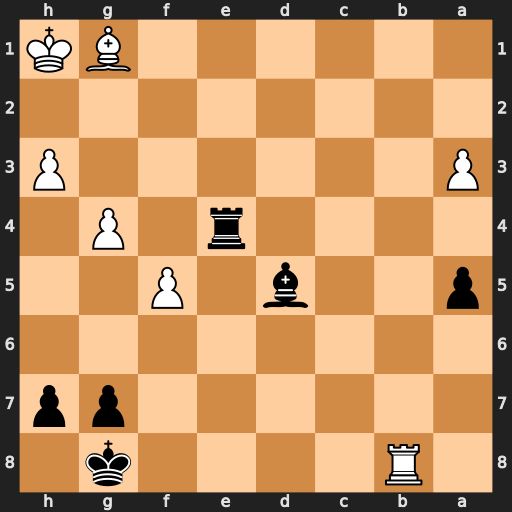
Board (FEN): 1R4k1/6pp/8/p2b1P2/4r1P1/P6P/8/6BK
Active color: b
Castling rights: -
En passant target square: -
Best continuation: Re8+ Kh2 Rxb8